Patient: sex M, age 78
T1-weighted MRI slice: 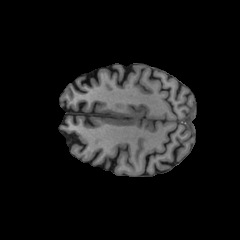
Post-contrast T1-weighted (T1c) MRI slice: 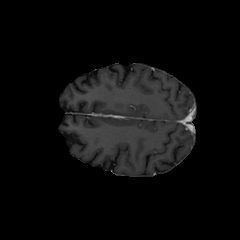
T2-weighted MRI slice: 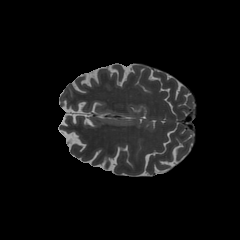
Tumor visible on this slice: no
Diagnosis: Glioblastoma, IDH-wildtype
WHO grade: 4